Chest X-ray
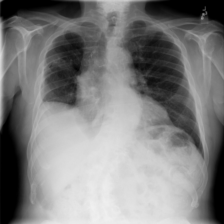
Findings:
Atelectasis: negative
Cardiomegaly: negative
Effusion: negative
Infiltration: positive
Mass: negative
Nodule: negative
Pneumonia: negative
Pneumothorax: negative
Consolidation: positive
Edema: negative
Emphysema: negative
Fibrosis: positive
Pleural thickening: negative
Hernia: negative